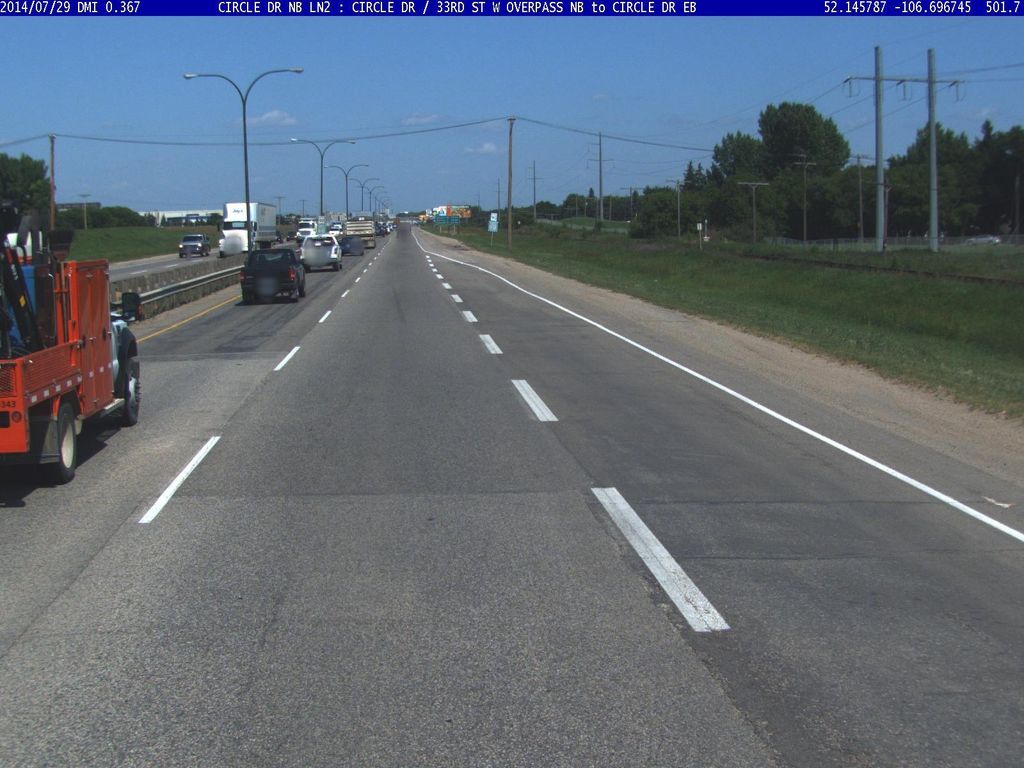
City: saskatoon